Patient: sex F, age 60
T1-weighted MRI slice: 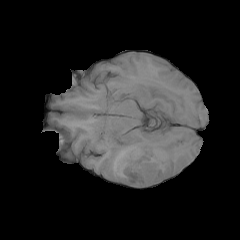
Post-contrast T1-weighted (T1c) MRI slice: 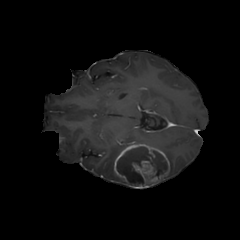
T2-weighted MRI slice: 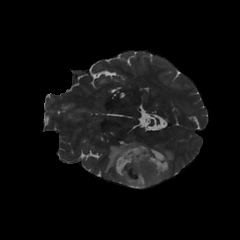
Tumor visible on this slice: yes
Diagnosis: Glioblastoma, IDH-wildtype
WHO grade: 4